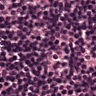
Metastatic tissue present: no